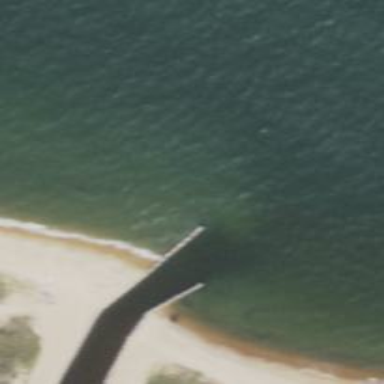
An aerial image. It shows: Breakwater structure.